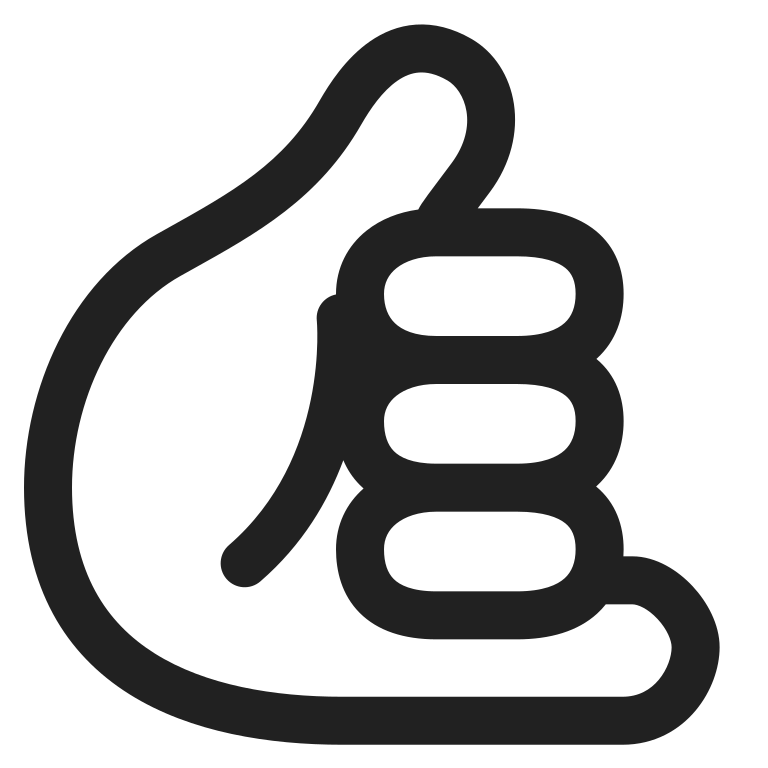
call me hand high contrast default